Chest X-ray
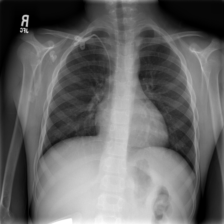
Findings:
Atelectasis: negative
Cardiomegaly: negative
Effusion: negative
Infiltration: negative
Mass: negative
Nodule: negative
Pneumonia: negative
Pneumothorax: negative
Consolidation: negative
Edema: negative
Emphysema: negative
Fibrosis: negative
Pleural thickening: negative
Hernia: negative